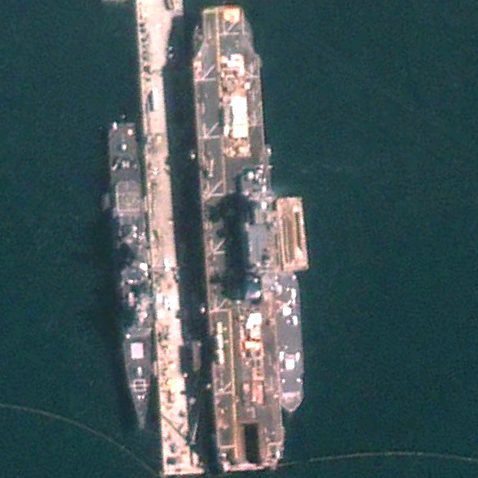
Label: assault